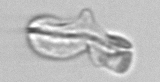
Label: Karenia